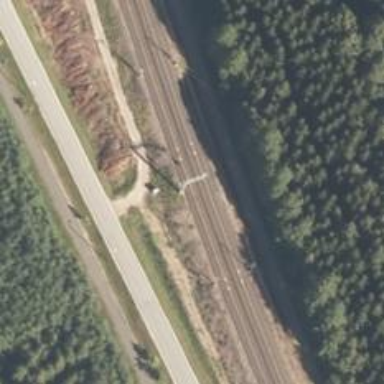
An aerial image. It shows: Railway signal.